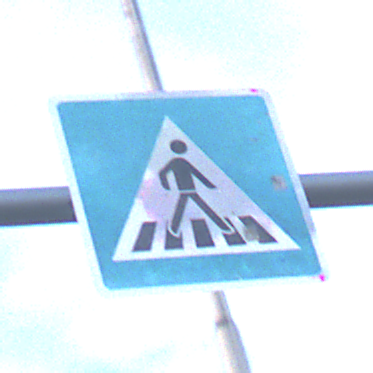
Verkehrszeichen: FussgaengerueberwegLinks
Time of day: SunriseSunset
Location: Outdoor (Suburban)
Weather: PartlyCloudy
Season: NotSpecified
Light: Natural